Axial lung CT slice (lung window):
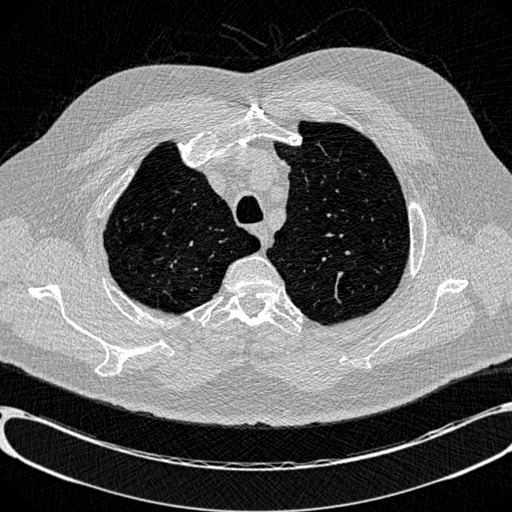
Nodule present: no